Question:
I am getting error when i try to compile my project: "The method add(int, Fragment) in the type FragmentTransaction is not applicable for the arguments (int, FragmentPreferences)". As far as i know, the PreferenceFragment is a Fragment? I am developing for android 4.0 but i have to use android-support-v4 library because my project incluedes also ViewPager. I found this example at <URL>:
'''
// Display the fragment as the main content.
getFragmentManager().beginTransaction()
.replace(android.R.id.content, new SettingsFragment())
.commit();
'''
But i can't get it to work.
My code:
'''
case R.id.menu_settings:
FragmentPreferences prefs = new FragmentPreferences();
FragmentTransaction ft = getSupportFragmentManager().beginTransaction();
ft.add(android.R.id.content, prefs);
ft.commit();
break;
'''
FragmentPreferences:
'''
public class FragmentPreferences extends PreferenceFragment {
@Override
public void onCreate(Bundle savedInstanceState){
super.onCreate(savedInstanceState);
addPreferencesFromResource(R.xml.preferences);
}
}
'''
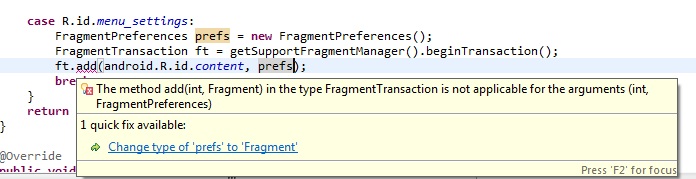
Answer: That's because 'PreferenceFragment' extends 'android.app.Fragment', rather than the 'android.support.v4.app.Fragment' that the 'android.support.v4.app.FragmentTransaction' is expecting.
As of yet, there is no official backport of the 'PreferenceFragment' to the support library. However, you can use libraries such as <URL> to fill this gap.